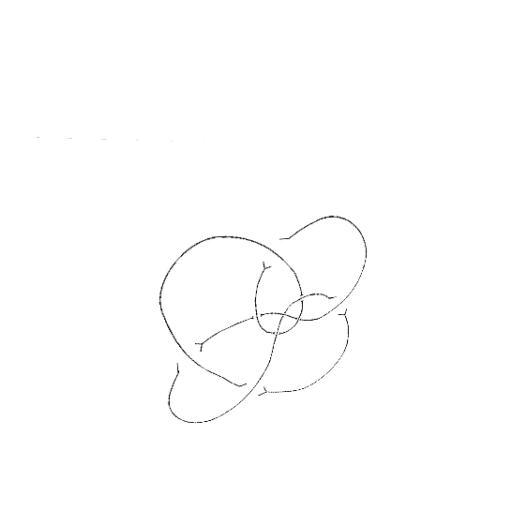
Crossing number: 9